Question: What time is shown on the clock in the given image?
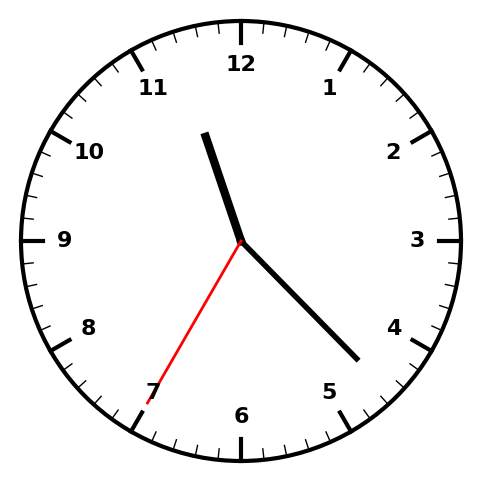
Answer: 11:22:35